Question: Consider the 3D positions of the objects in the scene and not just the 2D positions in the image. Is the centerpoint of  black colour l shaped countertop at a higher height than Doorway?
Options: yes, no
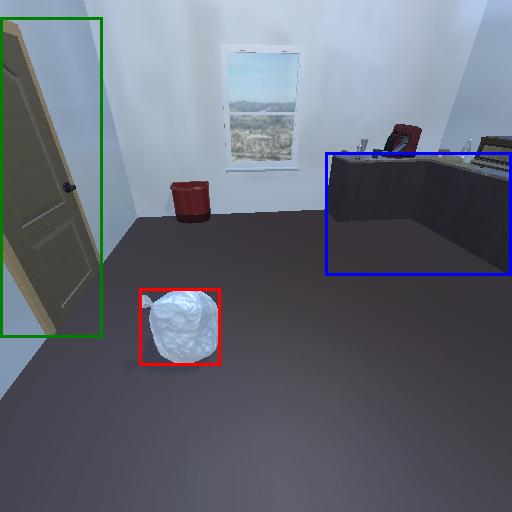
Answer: yes